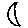
Label: moon